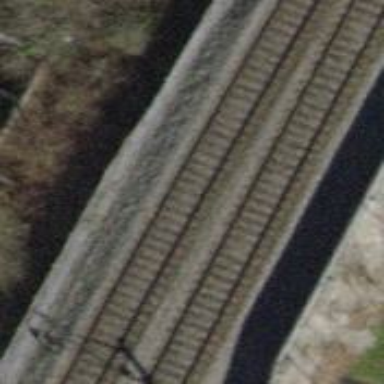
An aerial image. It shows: Single railway track with electrification through contact line.